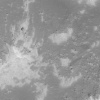
Atmospheric dust classification: not_dusty